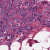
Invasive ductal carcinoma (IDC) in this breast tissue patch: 0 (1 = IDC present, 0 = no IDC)